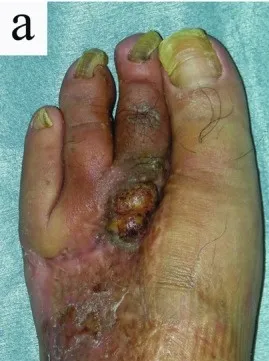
Clinical and histological findings. (a) A verrucous skin lesion on the dorsum of the left third metatarsal head.
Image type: medical_photograph (skin_photograph)